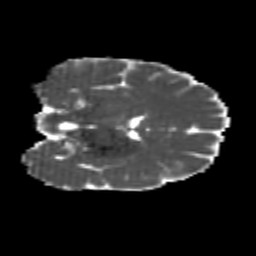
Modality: MD
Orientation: coronal
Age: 22
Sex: female
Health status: healthy
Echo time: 0.074 s